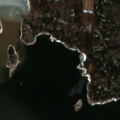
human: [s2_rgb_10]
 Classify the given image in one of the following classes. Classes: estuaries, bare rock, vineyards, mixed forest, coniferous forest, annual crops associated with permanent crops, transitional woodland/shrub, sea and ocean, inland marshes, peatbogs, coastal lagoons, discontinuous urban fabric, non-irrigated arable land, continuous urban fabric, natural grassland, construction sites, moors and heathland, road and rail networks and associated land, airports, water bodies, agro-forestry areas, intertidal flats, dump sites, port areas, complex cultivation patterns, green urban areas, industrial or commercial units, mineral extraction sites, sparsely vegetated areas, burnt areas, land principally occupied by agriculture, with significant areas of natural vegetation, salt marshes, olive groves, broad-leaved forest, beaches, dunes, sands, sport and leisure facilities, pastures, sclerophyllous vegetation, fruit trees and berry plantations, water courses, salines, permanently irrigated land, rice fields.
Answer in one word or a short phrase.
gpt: non-irrigated arable land, mixed forest, sea and ocean